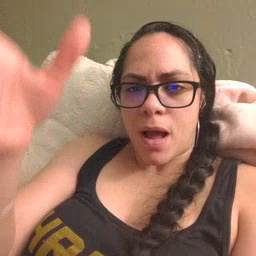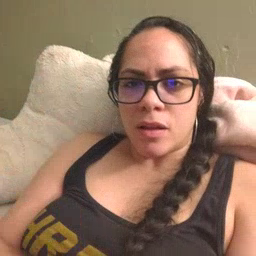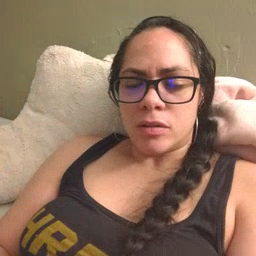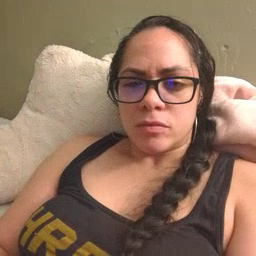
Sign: grandpa